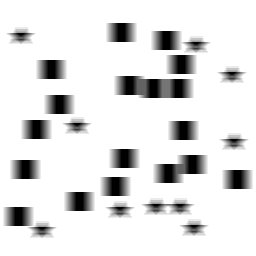
Squares: 18
Triangles: 0
Stars: 10
Total shapes: 28